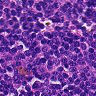
Metastatic tissue present: no